Question: I have been trying to publish my module using the command prompt command
npm publish. and am getting the below error. I am having an account on the npm website and am also logging before I before I publish.

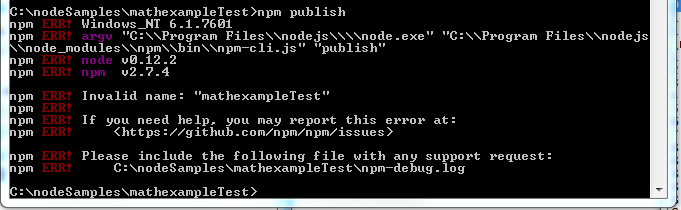
Answer: The name of your module is in conflict with something already present on the NPM site.
Change your module's name from 'mathexampleTest' to something else and see if you get this error again.
## EDIT:
Modules can no longer have capital letters in their name.
<URL>